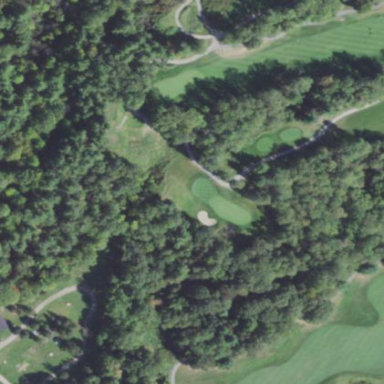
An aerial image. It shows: Rough area on grassy golf course.